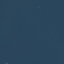
Land use / land cover class: SeaLake